Question: I am trying to place my TextView items with the same distance between each others but the distance is not even. I used "android:layout_marginTop" to manage it but without success.
I appreciate any help.

'''
<RelativeLayout xmlns:android="http://schemas.android.com/apk/res/android"
xmlns:tools="http://schemas.android.com/tools"
android:layout_width="match_parent"
android:layout_height="match_parent"
android:paddingBottom="@dimen/activity_vertical_margin"
android:paddingLeft="@dimen/activity_horizontal_margin"
android:paddingRight="@dimen/activity_horizontal_margin"
android:paddingTop="@dimen/activity_vertical_margin"
tools:context="com.bustracker.MainActivity" >
<TextView
android:id="@+id/textView1"
android:layout_width="wrap_content"
android:layout_height="wrap_content"
android:layout_alignParentTop="true"
android:layout_marginTop="5dp"
android:text="Latitude:" />
<TextView
android:id="@+id/textLat"
android:layout_width="wrap_content"
android:layout_height="wrap_content"
android:layout_alignLeft="@+id/textView1"
android:layout_below="@+id/textView1"
android:layout_marginTop="10dp"
android:text="Large Text"
android:textAppearance="?android:attr/textAppearanceLarge" />
<TextView
android:id="@+id/textView3"
android:layout_width="wrap_content"
android:layout_height="wrap_content"
android:layout_alignLeft="@+id/textLat"
android:layout_below="@+id/textLat"
android:layout_marginTop="15dp"
android:text="Longitude:" />
<TextView
android:id="@+id/textLong"
android:layout_width="wrap_content"
android:layout_height="wrap_content"
android:layout_alignLeft="@+id/textView3"
android:layout_below="@+id/textView3"
android:layout_marginTop="20dp"
android:text="Large Text"
android:textAppearance="?android:attr/textAppearanceLarge" />
<TextView
android:id="@+id/textView5"
android:layout_width="wrap_content"
android:layout_height="wrap_content"
android:layout_alignLeft="@+id/textLong"
android:layout_below="@+id/textLong"
android:layout_marginTop="25dp"
android:text="Bus available wifi:" />
<TextView
android:id="@+id/textWifi"
android:layout_width="wrap_content"
android:layout_height="wrap_content"
android:layout_alignLeft="@+id/textLong"
android:layout_below="@+id/textView5"
android:layout_marginTop="30dp"
android:text="Large Text"
android:textAppearance="?android:attr/textAppearanceLarge" />
<TextView
android:id="@+id/textView2"
android:layout_width="wrap_content"
android:layout_height="wrap_content"
android:layout_alignLeft="@+id/textWifi"
android:layout_below="@+id/textWifi"
android:layout_marginTop="35dp"
android:text="Time stamp:" />
<TextView
android:id="@+id/textTime"
android:layout_width="wrap_content"
android:layout_height="wrap_content"
android:layout_alignParentLeft="true"
android:layout_below="@+id/textView2"
android:layout_marginTop="40dp"
android:text="Large Text"
android:textAppearance="?android:attr/textAppearanceLarge" />
</RelativeLayout>
'''
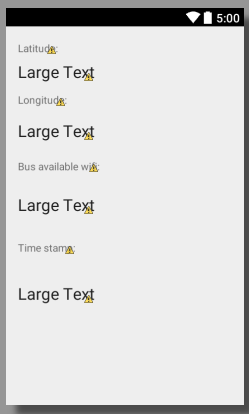
Answer: Beacuse you're using 'RelativeLayout' and you just dragged and dropped all 'TextViews' thats why they are getting different margins. Now try this.
'''
<LinearLayout xmlns:android="http://schemas.android.com/apk/res/android"
xmlns:tools="http://schemas.android.com/tools"
android:layout_width="match_parent"
android:layout_height="match_parent"
android:paddingBottom="@dimen/activity_vertical_margin"
android:paddingLeft="@dimen/activity_horizontal_margin"
android:paddingRight="@dimen/activity_horizontal_margin"
android:paddingTop="@dimen/activity_vertical_margin"
tools:context="com.bustracker.MainActivity"
android:orientation="vertical" >
<TextView
android:id="@+id/textView1"
android:layout_width="wrap_content"
android:layout_height="wrap_content"
android:layout_marginTop="5dp"
android:text="Latitude:"
android:paddingLeft="10dp"/>
<TextView
android:id="@+id/textLat"
android:layout_width="wrap_content"
android:layout_height="wrap_content"
android:layout_marginTop="5dp"
android:paddingLeft="10dp"
android:text="Large Text"
android:textAppearance="?android:attr/textAppearanceLarge" />
<TextView
android:id="@+id/textView3"
android:layout_width="wrap_content"
android:layout_height="wrap_content"
android:paddingLeft="10dp"
android:layout_marginTop="5dp"
android:text="Longitude:" />
<TextView
android:id="@+id/textLong"
android:layout_width="wrap_content"
android:layout_height="wrap_content"
android:layout_marginTop="5dp"
android:paddingLeft="10dp"
android:text="Large Text"
android:textAppearance="?android:attr/textAppearanceLarge" />
<TextView
android:id="@+id/textView5"
android:layout_width="wrap_content"
android:layout_height="wrap_content"
android:layout_marginTop="5dp"
android:paddingLeft="10dp"
android:text="Bus available wifi:" />
<TextView
android:id="@+id/textWifi"
android:layout_width="wrap_content"
android:layout_height="wrap_content"
android:layout_marginTop="5dp"
android:text="Large Text"
android:paddingLeft="10dp"
android:textAppearance="?android:attr/textAppearanceLarge" />
<TextView
android:id="@+id/textView2"
android:layout_width="wrap_content"
android:layout_height="wrap_content"
android:layout_marginTop="5dp"
android:paddingLeft="10dp"
android:text="Time stamp:" />
<TextView
android:id="@+id/textTime"
android:layout_width="wrap_content"
android:layout_height="wrap_content"
android:layout_marginTop="5dp"
android:paddingLeft="10dp"
android:text="Large Text"
android:textAppearance="?android:attr/textAppearanceLarge" />
</LinearLayout>
'''